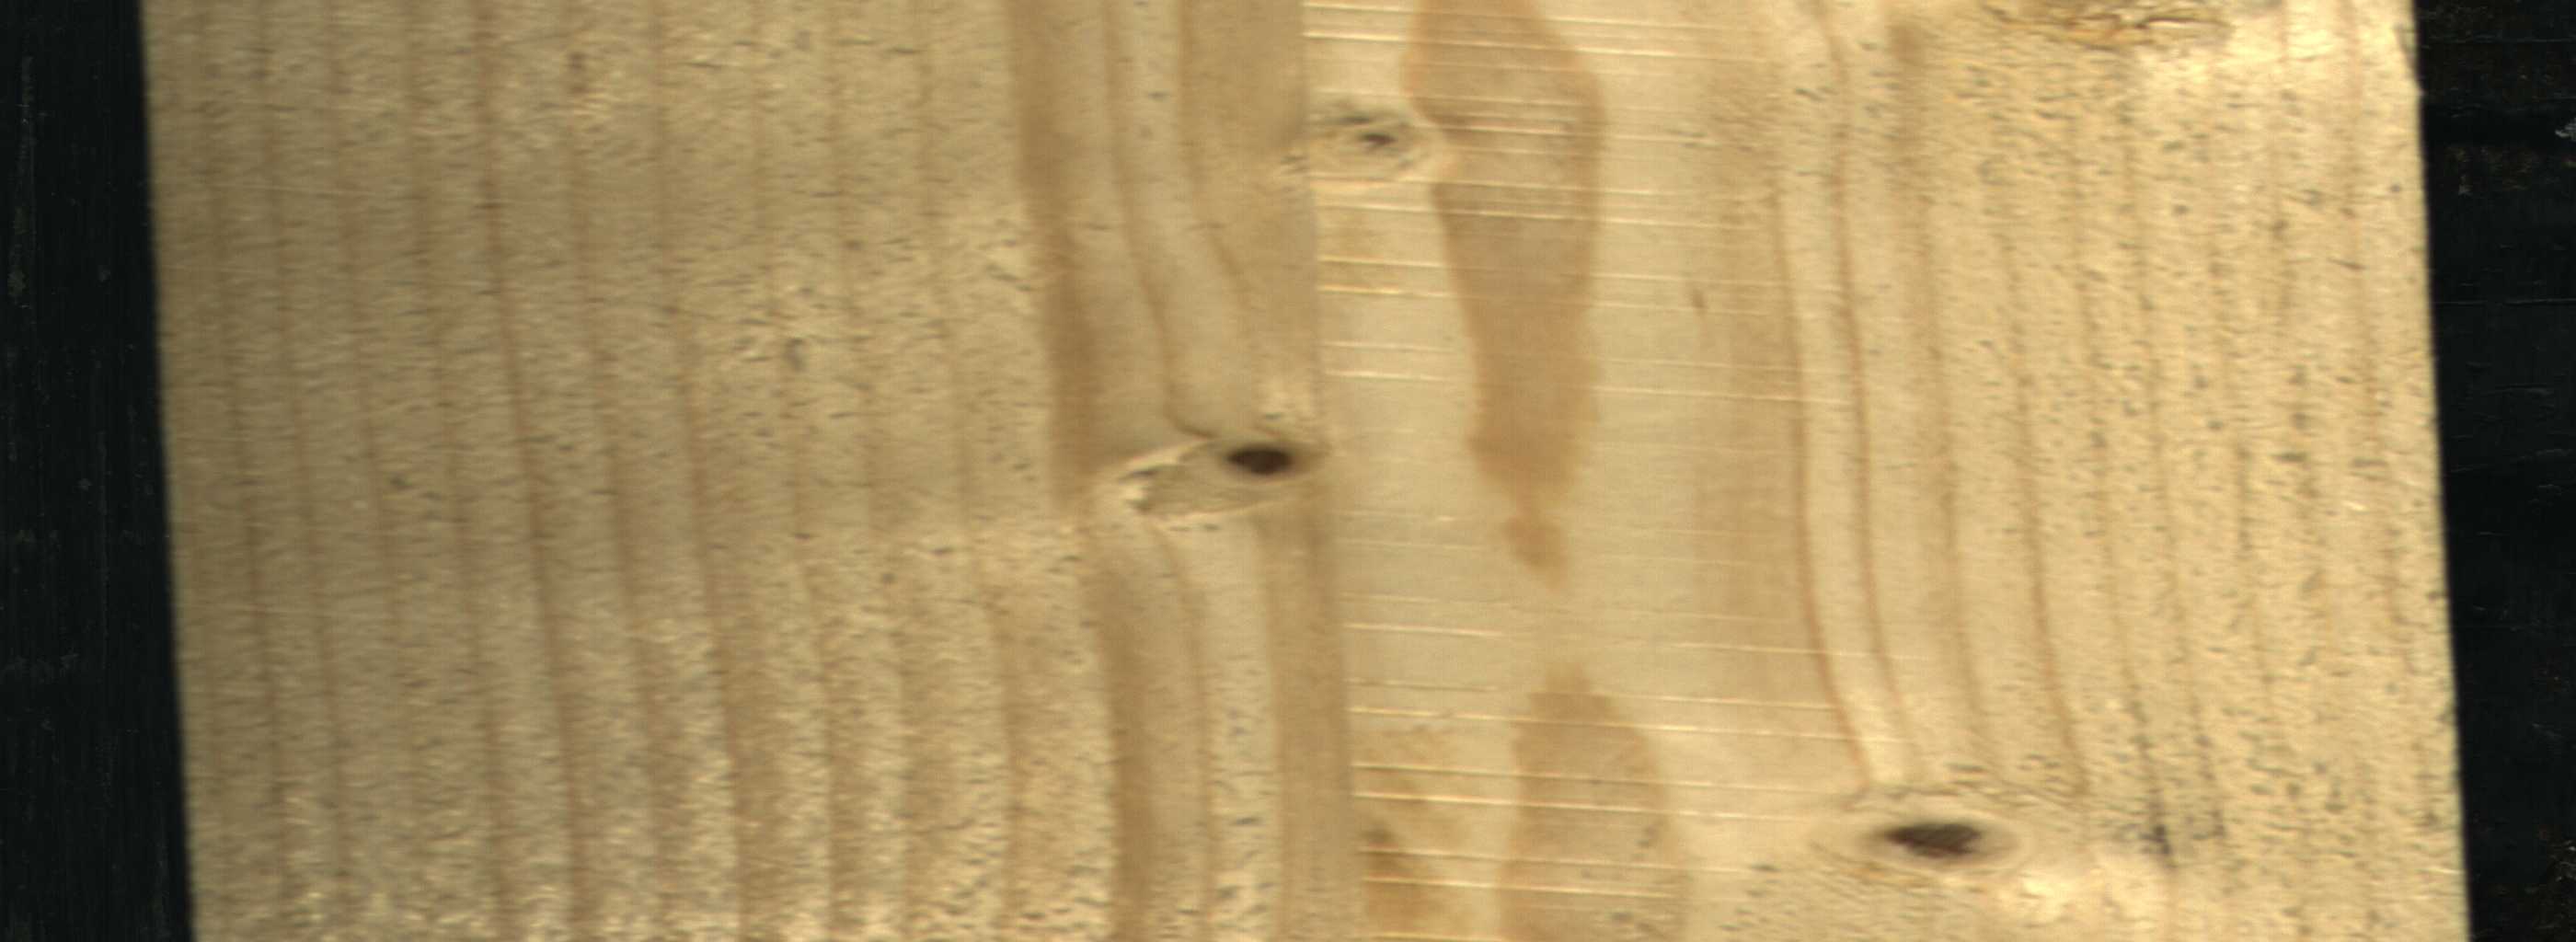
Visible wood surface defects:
Dead_Knot
Live_Knot
Live_Knot